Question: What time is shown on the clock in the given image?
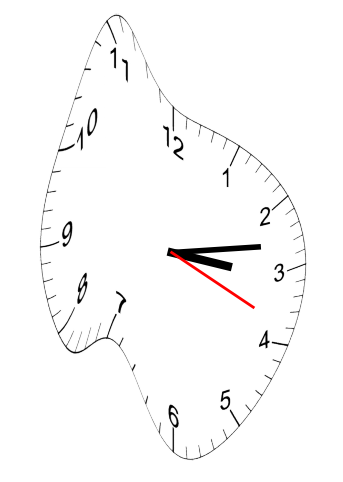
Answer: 03:13:19